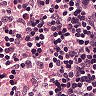
Metastatic tissue present: no